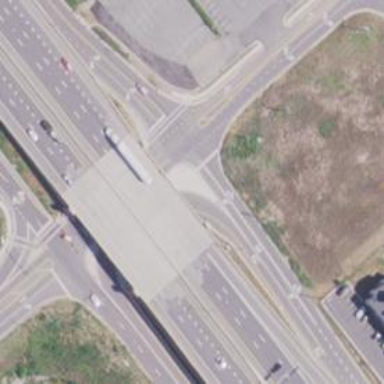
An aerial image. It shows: Man-made bridge.